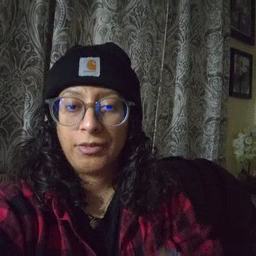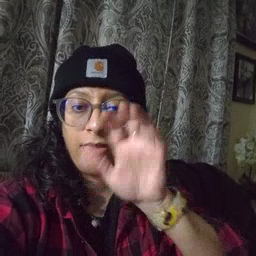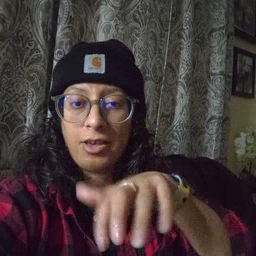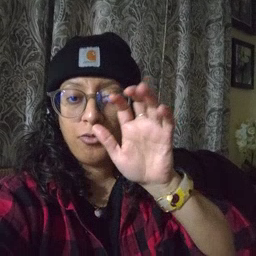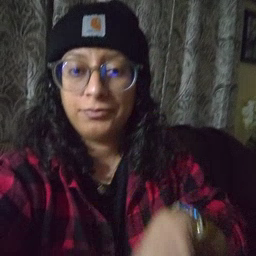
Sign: alligator